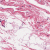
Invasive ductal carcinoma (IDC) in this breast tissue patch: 0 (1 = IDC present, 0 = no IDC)